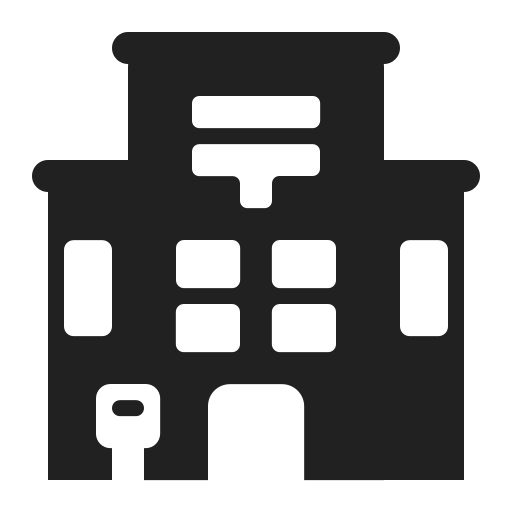
japanese post office high contrast